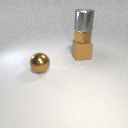
large brown rubber cube below small brown metal cube